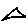
Label: triangle